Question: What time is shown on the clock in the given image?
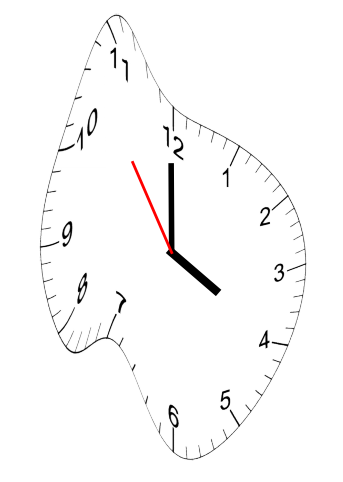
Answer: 03:59:54